Question: I have table in wordpress admin panel:
'''
<tr>
<td><input style="width:80%" type="text" name="ism" value="" /></td>
<td><input style="width:80%" type="text" name="par" value="" /></td>
<td><input style="width:80%" type="text" name="mar" value="" /></td>
<td><input style="width:80%" type="text" name="akc" value="-" /></td>
<td><a style="cursor:pointer;" onclick="nqsaddtr(this)">Add</a></td>
</tr>
'''
It looks like:

Table can have unlimited number of rows.
I want to save all values in array and save results in database.
I have a code (it's not working):
'''
$per = array();
foreach($_POST['ism'] as $prod) {
$ism = $_POST['ism'][$i];
$par = $_POST['par'][$i];
$mar = $_POST['mar'][$i];
$akc = $_POST['akc'][$i];
$per = array('post_id'=>$post_id,'ismatavimai'=>$ism,'parametras'=>$par,'marke'=>$mar,'akcijos'=>$akc);
}
/* update */
if (!empty($prev)) $wpdb->update($wpdb->produktas,$upd,array('post_id'=>$post_id));
else { $upd['post_id'] = $post_id; $wpdb->insert($wpdb->produktas,$per); }
'''
It saves empty first row (without any values, just post id).
'''
$per = array();
$ism = $_POST['ism'];
$par = $_POST['par'];
$mar = $_POST['mar'];
$akc = $_POST['akc'];
$per = array('post_id'=>$post_id,'ismatavimai'=>$ism,'parametras'=>$par,'marke'=>$mar,'akcijos'=>$akc);
'''
This one is working, but of course it saves results just of first row.
How I can make everything work?
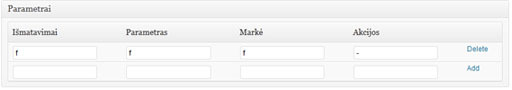
Answer: Do:
'''
$yourArr = array();
$i = 0;
foreach($_POST['ism'] as $prod) {
$ism = $_POST['ism'][$i];
$par = $_POST['par'][$i];
$mar = $_POST['mar'][$i];
$akc = $_POST['akc'][$i];
$per[$i]["post_id"] = $post_id;
$per[$i]['ismatavimai'] =$ism;
$per[$i]['parametras']=$par;
$per[$i]['marke']=$mar;
$per[$i]['akcijos']=$akc;
$i++;
}
'''